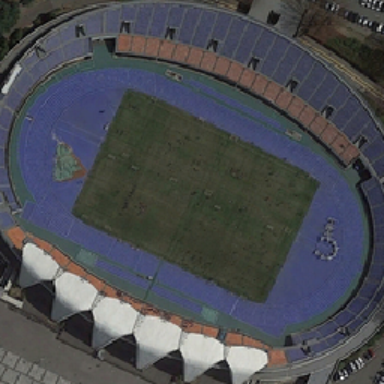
Many people are at the stadium in the stadium near the parking lot .